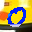
Label: 0